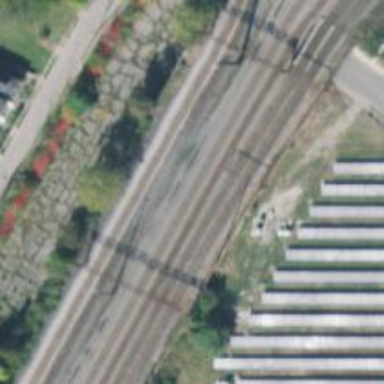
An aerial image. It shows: Railway line on embankment.